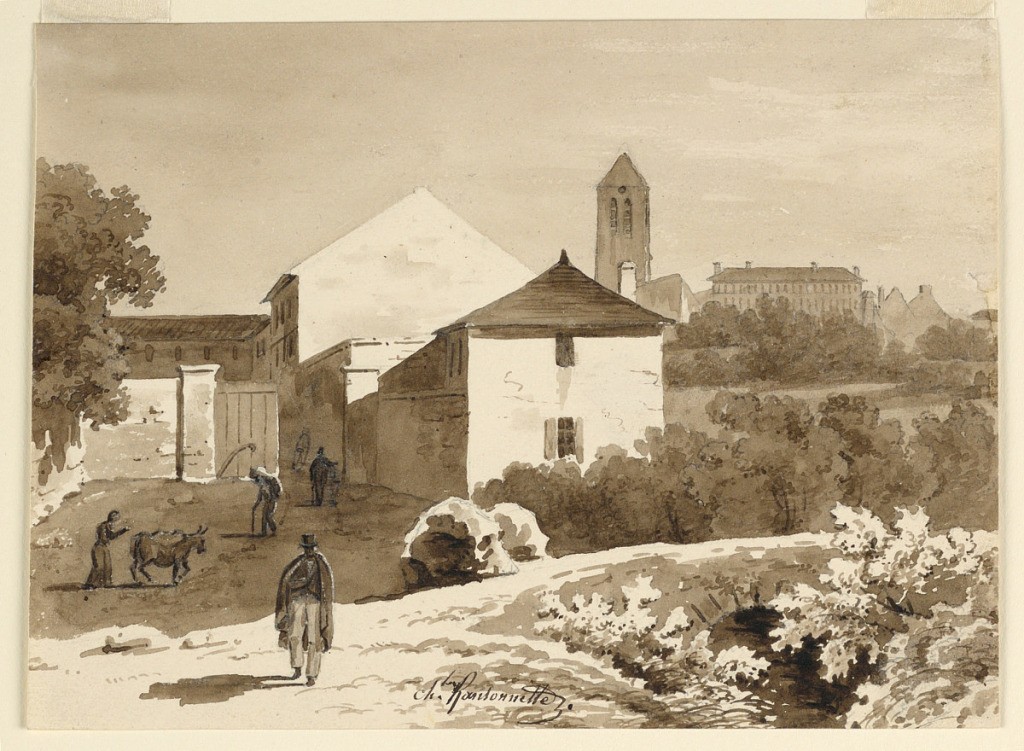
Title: In a Country Town
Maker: Charles Nicolas Ransonnette, French, 1793 - 1877
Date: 1865–1877
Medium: Graphite, brush and brown wash on paper
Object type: Drawing
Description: A winding road is shown in the first plane with a man walking on it. The doorway and buildings of a great farm are at left, a group of buildings upon a hill, which includes a church and an institution are in the right background.